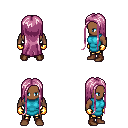
a pixel art fantasy rpg character, male body template, human, dark skin, teal tunic, gold greaves, pink extra-long hairstyle, gold gloves, brown shoes, four views (front, back, left, right), 2x2 character sprite sheet, small pixel art, hard edges, no anti-aliasing